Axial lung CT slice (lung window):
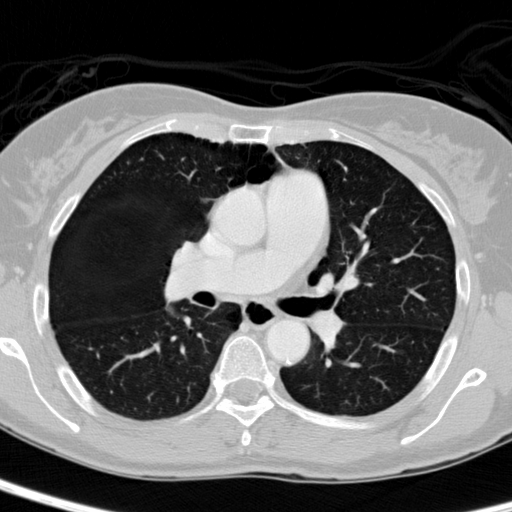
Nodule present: no